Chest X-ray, PA view. Patient: 48 years old, sex F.
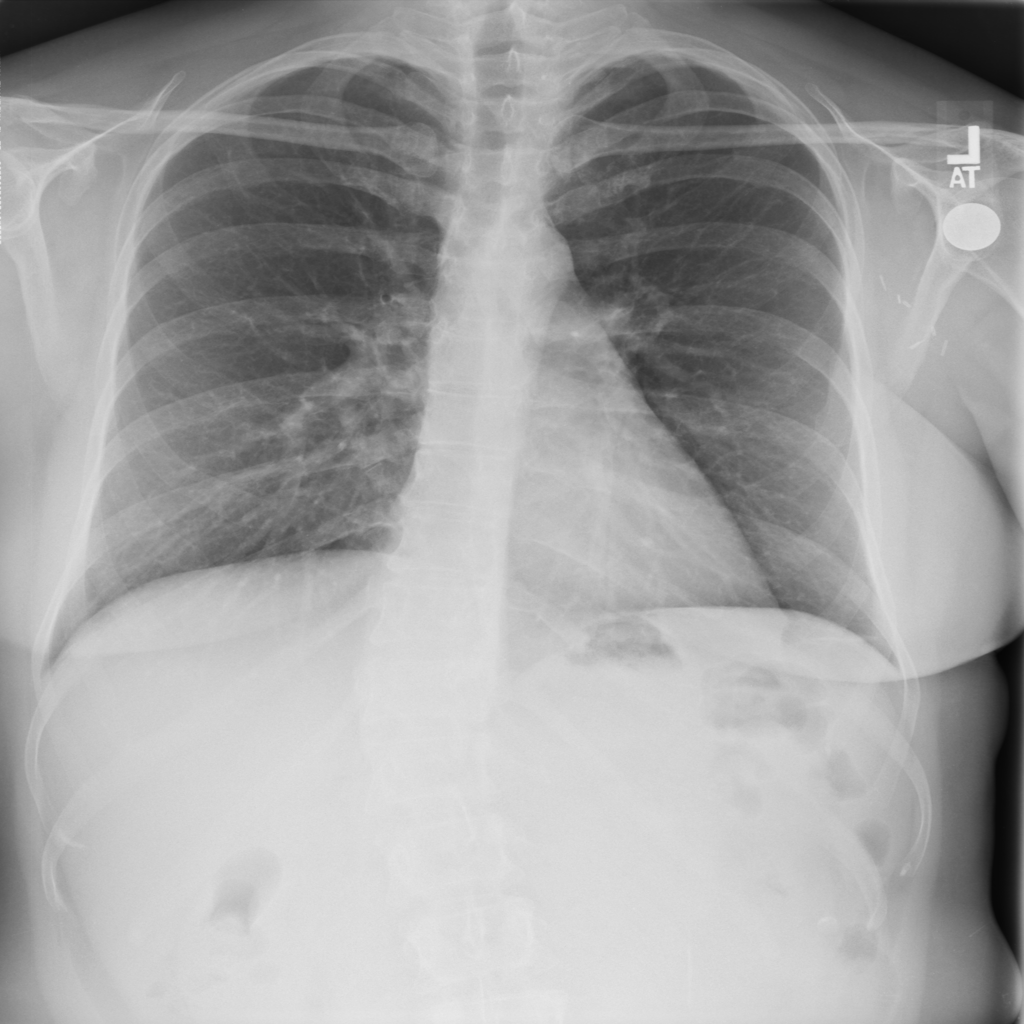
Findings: No Finding